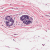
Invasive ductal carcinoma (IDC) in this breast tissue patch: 0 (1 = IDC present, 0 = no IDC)